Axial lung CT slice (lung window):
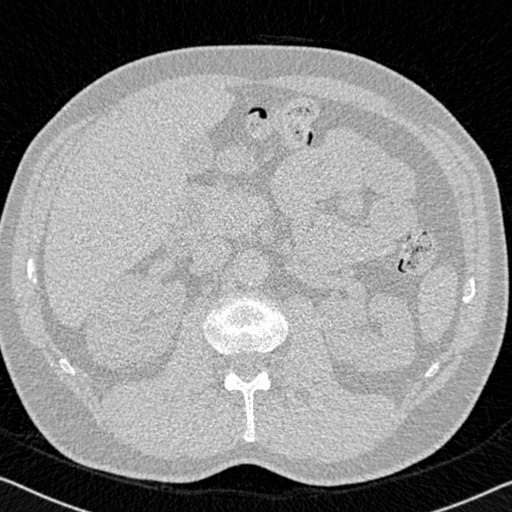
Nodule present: no